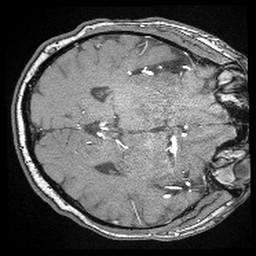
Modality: angio
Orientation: axial
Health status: ill
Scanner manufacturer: siemens
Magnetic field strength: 3 T
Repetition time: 0.021 s
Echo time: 0.00343 s